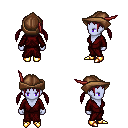
a pixel art fantasy rpg character, female body template, dark elf, purple skin, red robe, gold greaves, brunette twin-tailed hairstyle, leather cap, gold boots, four views (front, back, left, right), 2x2 character sprite sheet, small pixel art, hard edges, no anti-aliasing